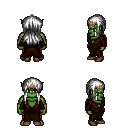
a pixel art fantasy rpg character, male body template, orc, green skin, brown robe, red pants, white unkempt hairstyle, bronze tiara, maroon shoes, four views (front, back, left, right), 2x2 character sprite sheet, small pixel art, hard edges, no anti-aliasing